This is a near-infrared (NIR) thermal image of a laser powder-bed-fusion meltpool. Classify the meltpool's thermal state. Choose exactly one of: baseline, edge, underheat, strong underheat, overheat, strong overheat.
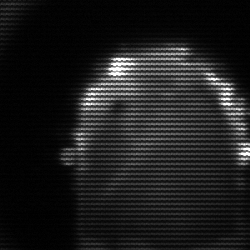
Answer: baseline